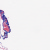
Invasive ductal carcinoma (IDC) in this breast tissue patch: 0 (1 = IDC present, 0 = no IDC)